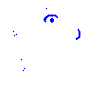
Particle: kaon